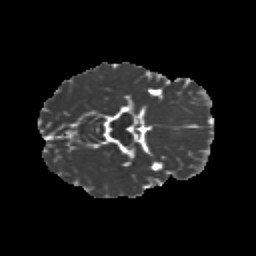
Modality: MD
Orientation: axial
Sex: male
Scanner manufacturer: siemens
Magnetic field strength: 3 T
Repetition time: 5 s
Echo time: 0.071 s